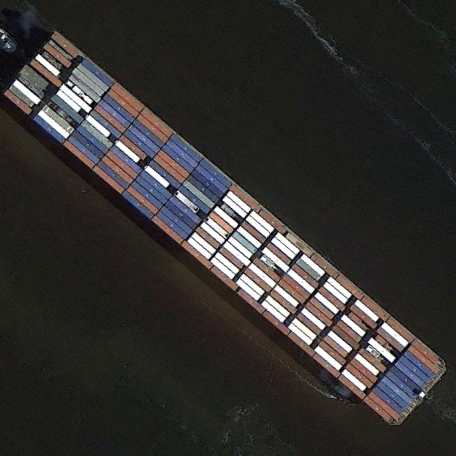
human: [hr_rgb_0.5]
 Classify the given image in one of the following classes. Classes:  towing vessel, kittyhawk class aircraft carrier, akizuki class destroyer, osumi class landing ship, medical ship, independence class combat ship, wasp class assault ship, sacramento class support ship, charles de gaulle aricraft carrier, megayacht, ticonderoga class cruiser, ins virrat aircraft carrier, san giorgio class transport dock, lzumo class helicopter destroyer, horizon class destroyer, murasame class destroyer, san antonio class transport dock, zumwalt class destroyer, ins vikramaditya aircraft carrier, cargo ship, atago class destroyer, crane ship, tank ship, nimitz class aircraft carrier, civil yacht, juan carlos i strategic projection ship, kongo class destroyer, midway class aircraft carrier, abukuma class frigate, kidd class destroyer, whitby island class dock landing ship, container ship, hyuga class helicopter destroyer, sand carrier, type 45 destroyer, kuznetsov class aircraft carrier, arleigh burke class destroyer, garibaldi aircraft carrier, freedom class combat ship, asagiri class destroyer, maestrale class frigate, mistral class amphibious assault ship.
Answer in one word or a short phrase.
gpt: Container ship